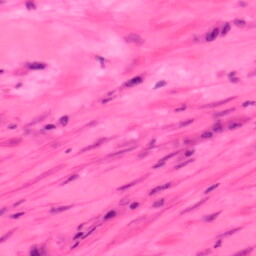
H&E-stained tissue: Colon